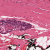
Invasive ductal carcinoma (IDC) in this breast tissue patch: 0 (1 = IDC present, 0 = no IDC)